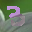
Label: 3